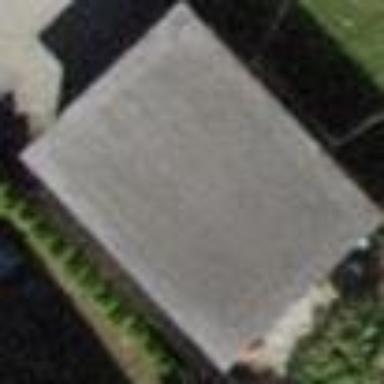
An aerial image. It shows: Shed building.